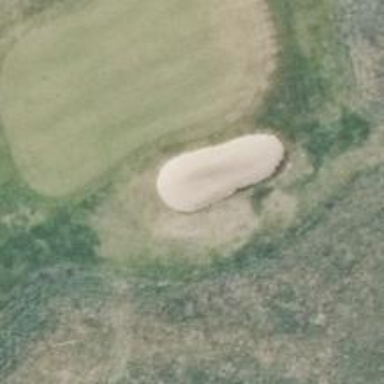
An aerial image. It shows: Golf green with lush grass surface.